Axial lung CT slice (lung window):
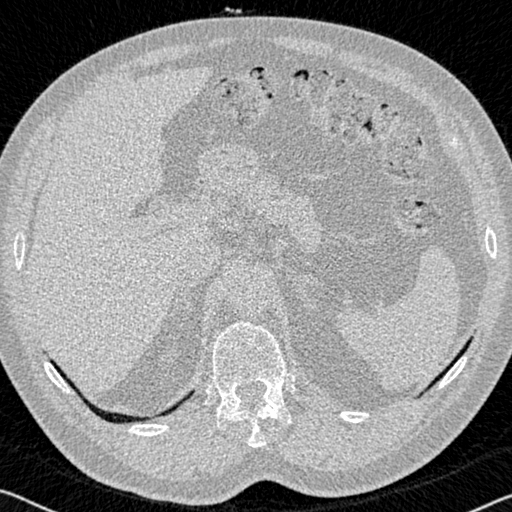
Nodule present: no